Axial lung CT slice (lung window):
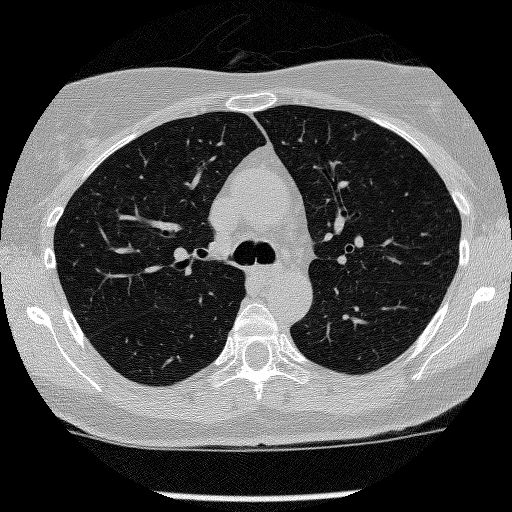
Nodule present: no